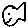
Label: fish